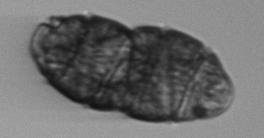
Label: Margalefidinium